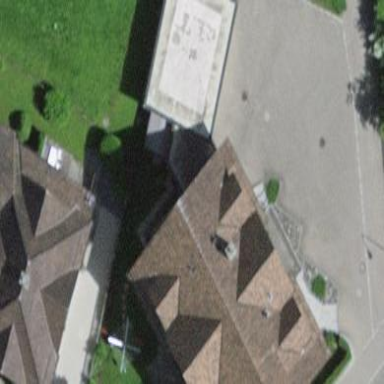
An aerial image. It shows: Group of garages.